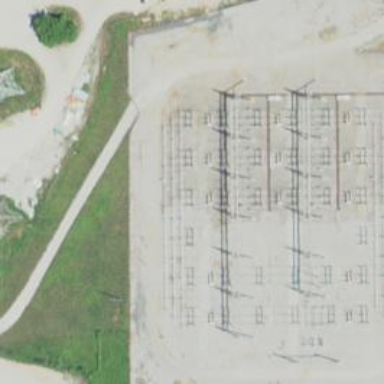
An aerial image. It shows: Switch for power supply.